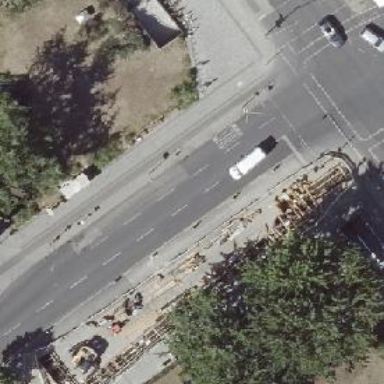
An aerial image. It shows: Tunnel footway.